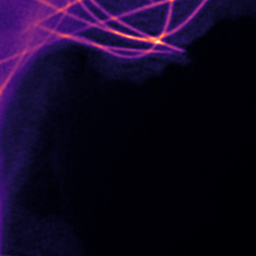
Label: Super-resolution Microtubules image